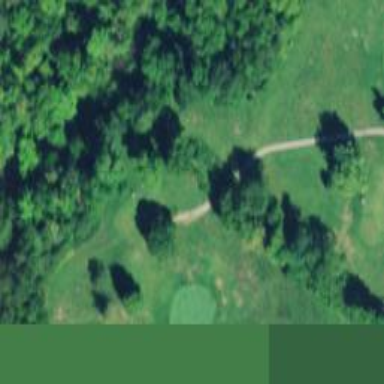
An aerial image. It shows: Path for both roads and golfers.